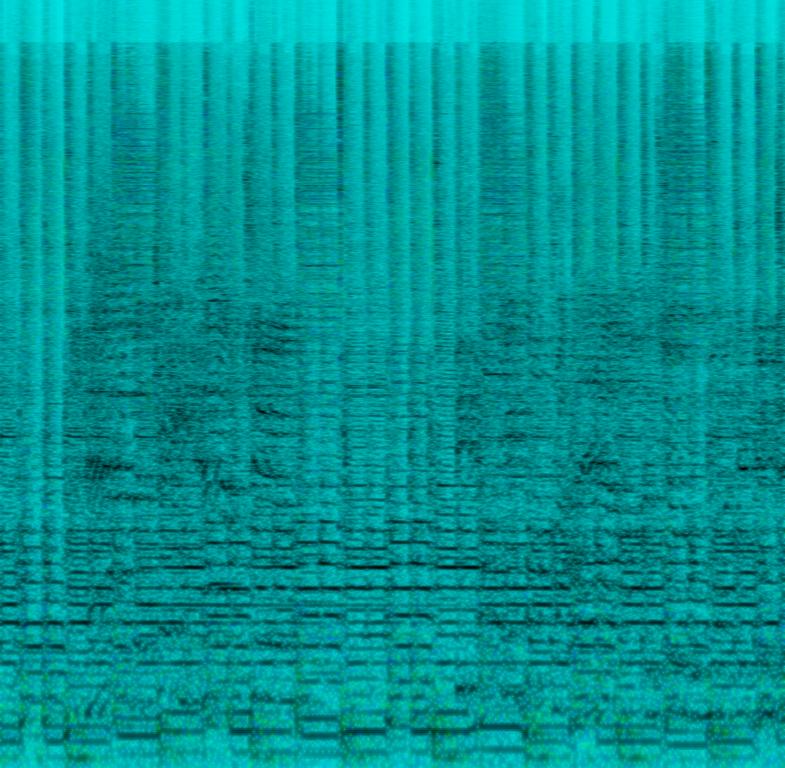
The low quality recording features a rock song that contains filtered female vocal singing over loud and harsh electric guitar chords, energetic drums and buzzy bass guitar. It sounds chaotic due to the bad mix and since the drums are panned in an unconventional way - making the stereo image unbalanced. It sounds harsh, but also energetic.